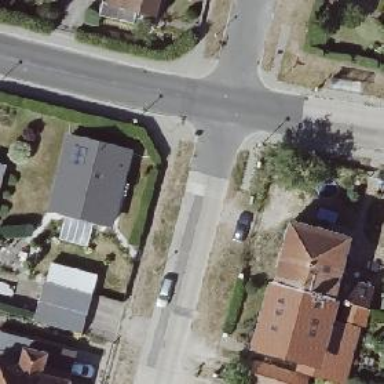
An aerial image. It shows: Unmarked road crossing.